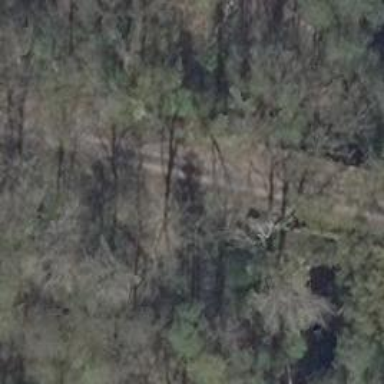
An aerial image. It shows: Abandoned railway track on bridge.